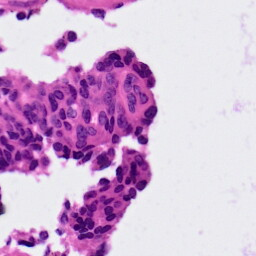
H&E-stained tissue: Ovarian